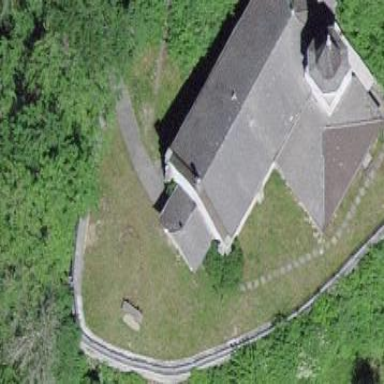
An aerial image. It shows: Church which is place of worship.